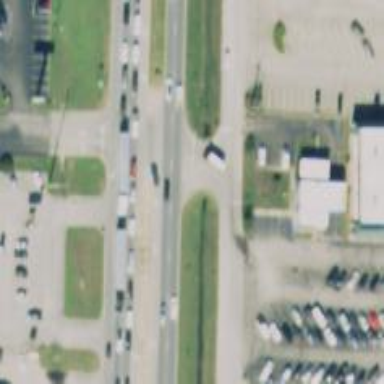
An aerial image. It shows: Trunk link road with asphalt surface.